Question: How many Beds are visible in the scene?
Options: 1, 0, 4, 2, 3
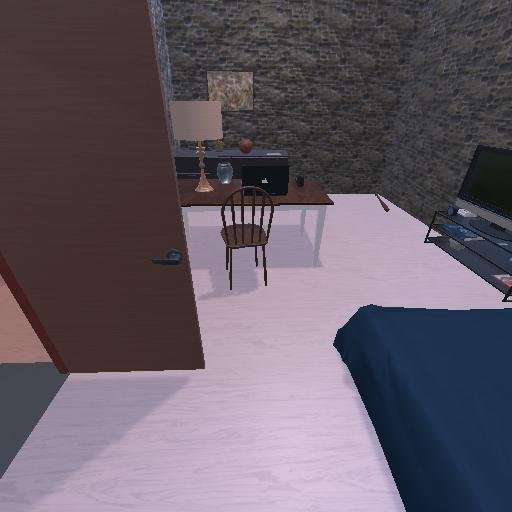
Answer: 1